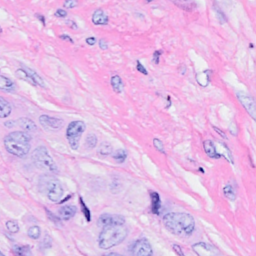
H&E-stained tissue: Breast